Interaction volume radius: 10 \u00c5
Interaction volume height: 40 \u00c5
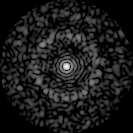
Disorder parameter: 0.8362